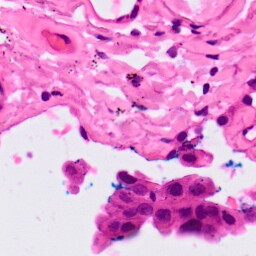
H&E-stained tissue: Lung